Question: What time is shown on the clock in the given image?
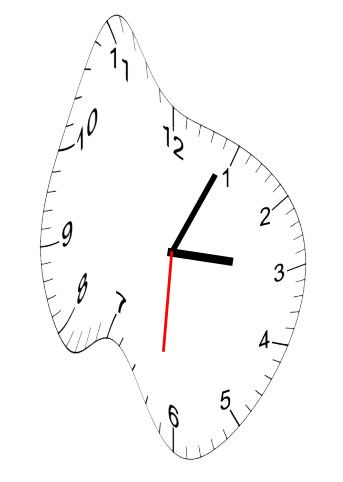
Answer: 03:04:31